Field crop: maize
Growth stage: 2
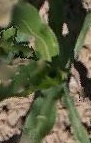
Species: maize